Field crop: tomato
Growth stage: 1
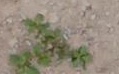
Species: portulaca